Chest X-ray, AP view. Patient: 58 years old, sex F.
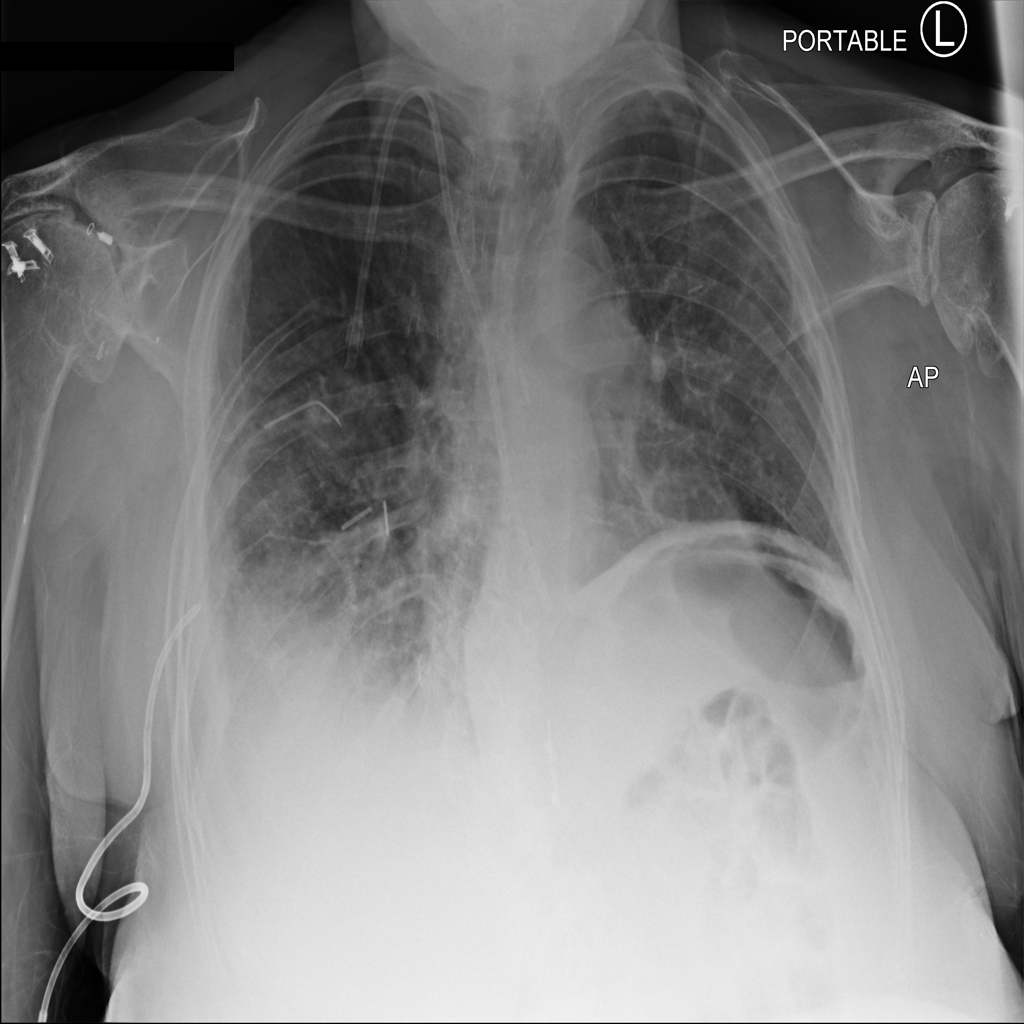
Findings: Consolidation, Effusion